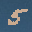
Label: 5